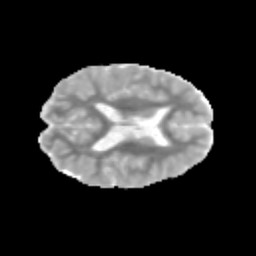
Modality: MD
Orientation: axial
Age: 10
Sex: male
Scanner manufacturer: siemens
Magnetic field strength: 3 T
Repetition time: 3.8 s
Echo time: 0.07 s